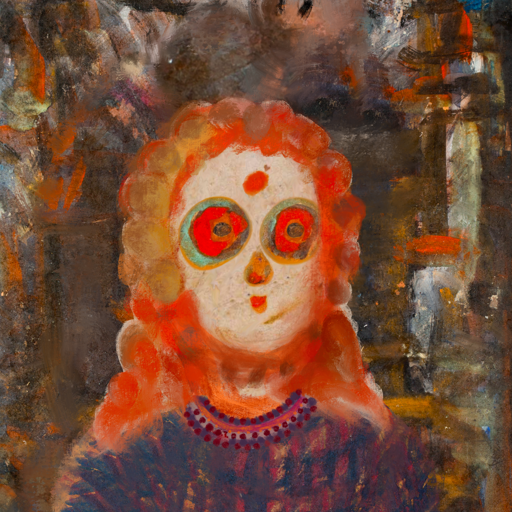
Background: GypsyQueen, Head And Neck Front: Rupkatha, Face Front: Sisters, Bust: In_The_Sun, Hair Front: Rupkatha, Head Accessory: Blank, Second Necklace: Blank, Necklace: Roy_Bahadur, Baby: Blank